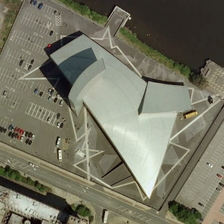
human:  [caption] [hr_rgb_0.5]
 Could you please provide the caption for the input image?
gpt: a center building with two parking lots is between a river and several green trees .

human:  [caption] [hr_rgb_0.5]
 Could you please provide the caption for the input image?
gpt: a center building with two parking lots is between a river and several green trees .

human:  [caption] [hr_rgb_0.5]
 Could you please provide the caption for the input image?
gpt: the center is surrounded by dark green trees .

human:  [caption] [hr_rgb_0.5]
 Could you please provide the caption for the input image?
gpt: the center is a red square structure, a total of four layers .

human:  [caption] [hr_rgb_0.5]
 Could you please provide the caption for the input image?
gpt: the center is a red square structure, a total of four layers .